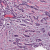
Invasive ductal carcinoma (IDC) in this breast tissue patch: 1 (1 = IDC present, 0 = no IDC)